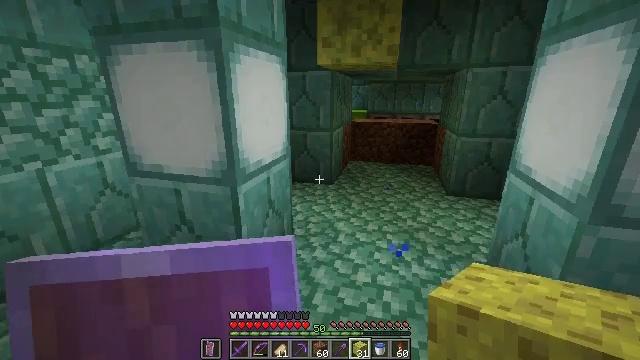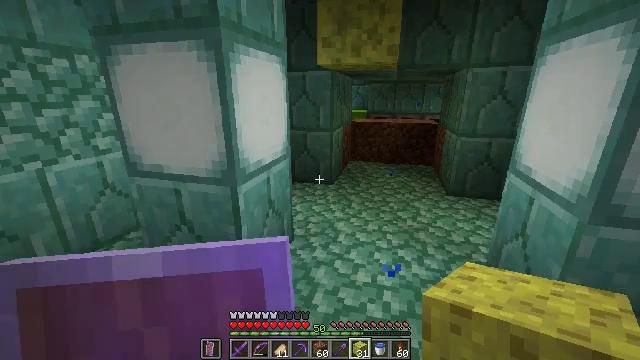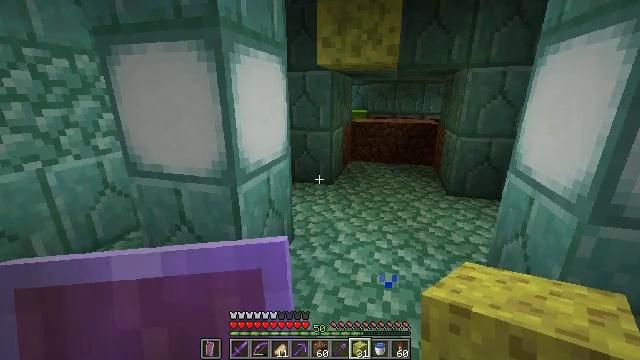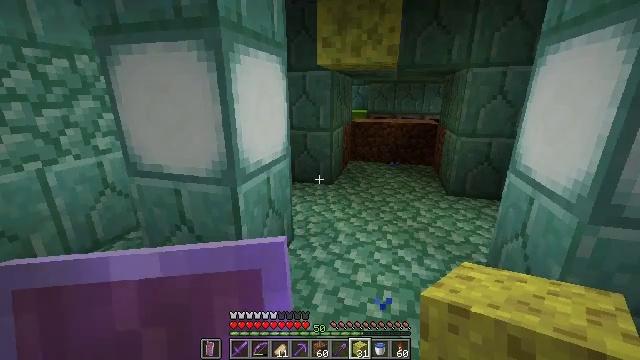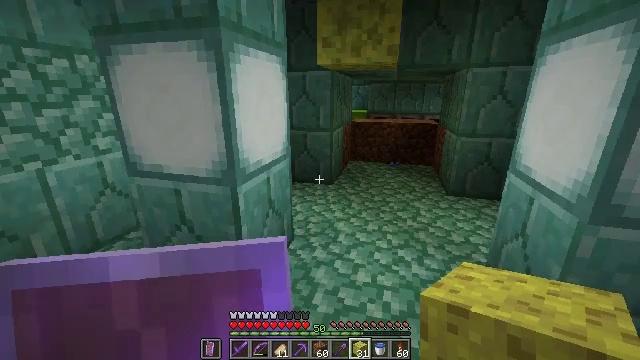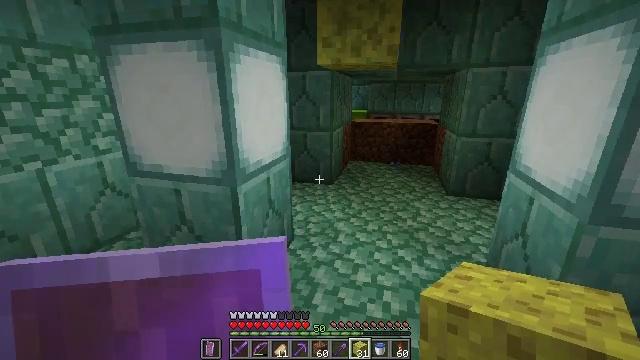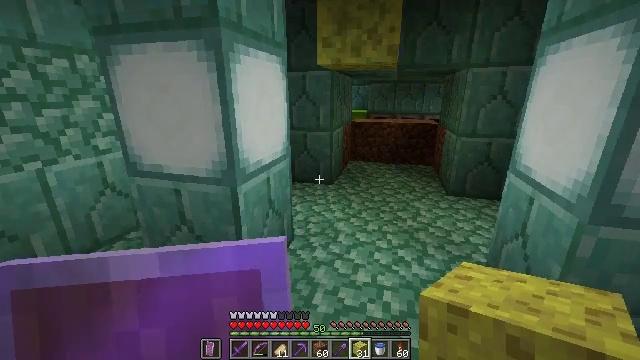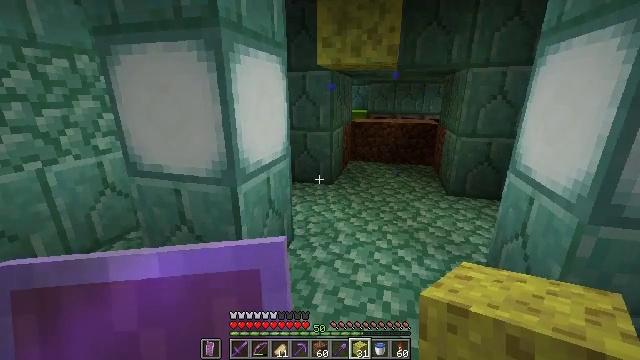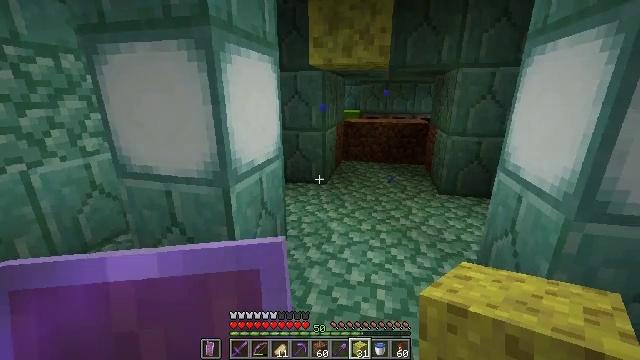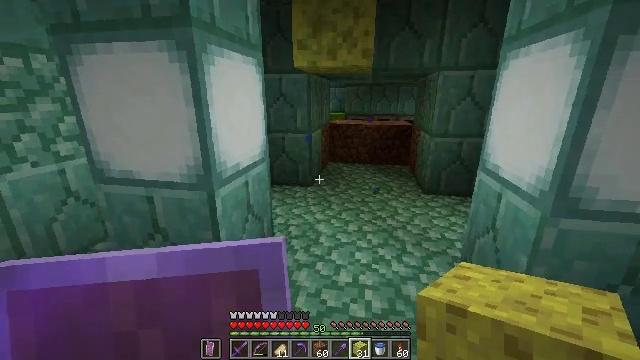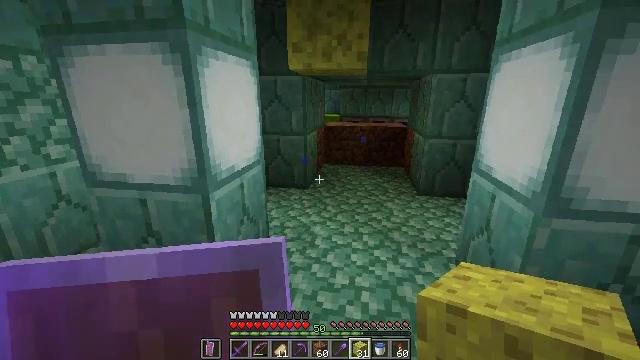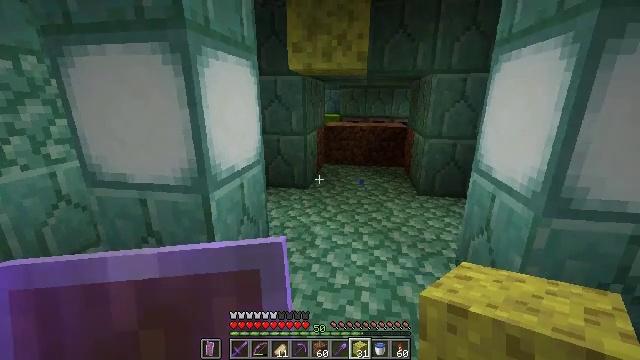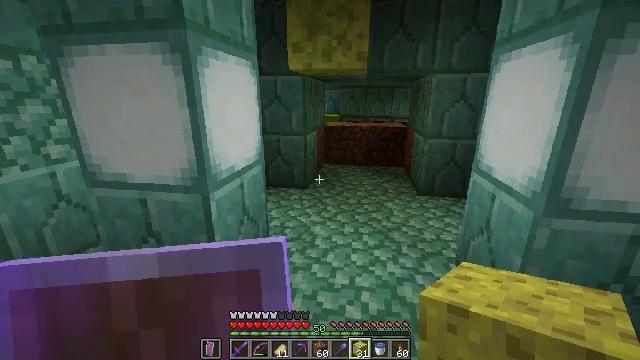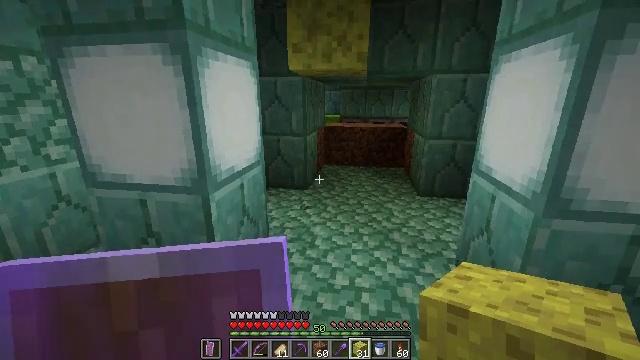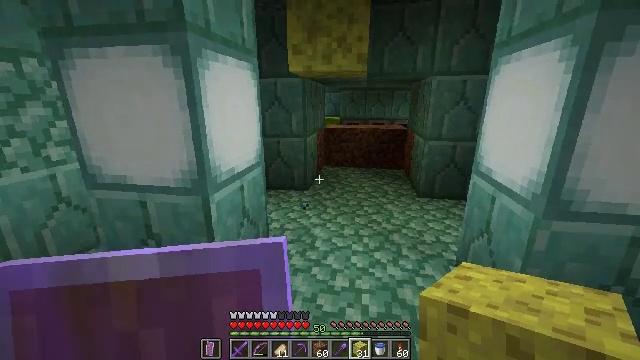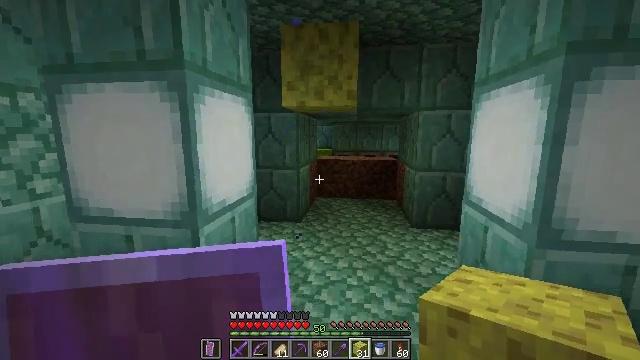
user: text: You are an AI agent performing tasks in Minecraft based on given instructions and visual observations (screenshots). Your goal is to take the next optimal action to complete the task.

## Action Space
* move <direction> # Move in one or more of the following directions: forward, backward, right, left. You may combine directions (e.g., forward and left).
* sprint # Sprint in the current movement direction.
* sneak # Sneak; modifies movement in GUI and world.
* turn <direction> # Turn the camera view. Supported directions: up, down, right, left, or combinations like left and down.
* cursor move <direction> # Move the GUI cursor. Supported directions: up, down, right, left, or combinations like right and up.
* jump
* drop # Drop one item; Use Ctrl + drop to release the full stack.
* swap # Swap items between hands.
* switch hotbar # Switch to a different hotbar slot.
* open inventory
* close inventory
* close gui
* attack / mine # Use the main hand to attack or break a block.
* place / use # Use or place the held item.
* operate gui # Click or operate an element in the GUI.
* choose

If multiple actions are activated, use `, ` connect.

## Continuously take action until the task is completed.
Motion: motion action
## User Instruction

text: Collect the wet sponge after mining.
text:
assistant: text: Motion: no_op
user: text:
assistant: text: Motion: no_op
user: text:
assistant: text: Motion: no_op
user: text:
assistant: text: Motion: no_op
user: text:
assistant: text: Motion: no_op
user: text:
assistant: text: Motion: no_op
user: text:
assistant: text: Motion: no_op
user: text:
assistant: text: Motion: turn right
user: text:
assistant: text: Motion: turn right
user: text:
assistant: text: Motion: turn right
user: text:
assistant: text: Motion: no_op
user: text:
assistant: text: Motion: no_op
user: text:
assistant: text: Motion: no_op
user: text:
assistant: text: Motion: no_op
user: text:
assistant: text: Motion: turn right and up
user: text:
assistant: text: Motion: turn up
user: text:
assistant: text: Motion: no_op
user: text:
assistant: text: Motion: no_op
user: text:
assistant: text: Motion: no_op
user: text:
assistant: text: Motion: no_op
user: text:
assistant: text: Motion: no_op
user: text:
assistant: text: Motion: no_op
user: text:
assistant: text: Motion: no_op
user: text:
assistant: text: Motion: no_op
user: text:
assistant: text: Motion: no_op
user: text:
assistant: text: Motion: no_op
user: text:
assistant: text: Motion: no_op
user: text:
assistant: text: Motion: no_op
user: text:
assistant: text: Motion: no_op
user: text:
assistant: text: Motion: no_op